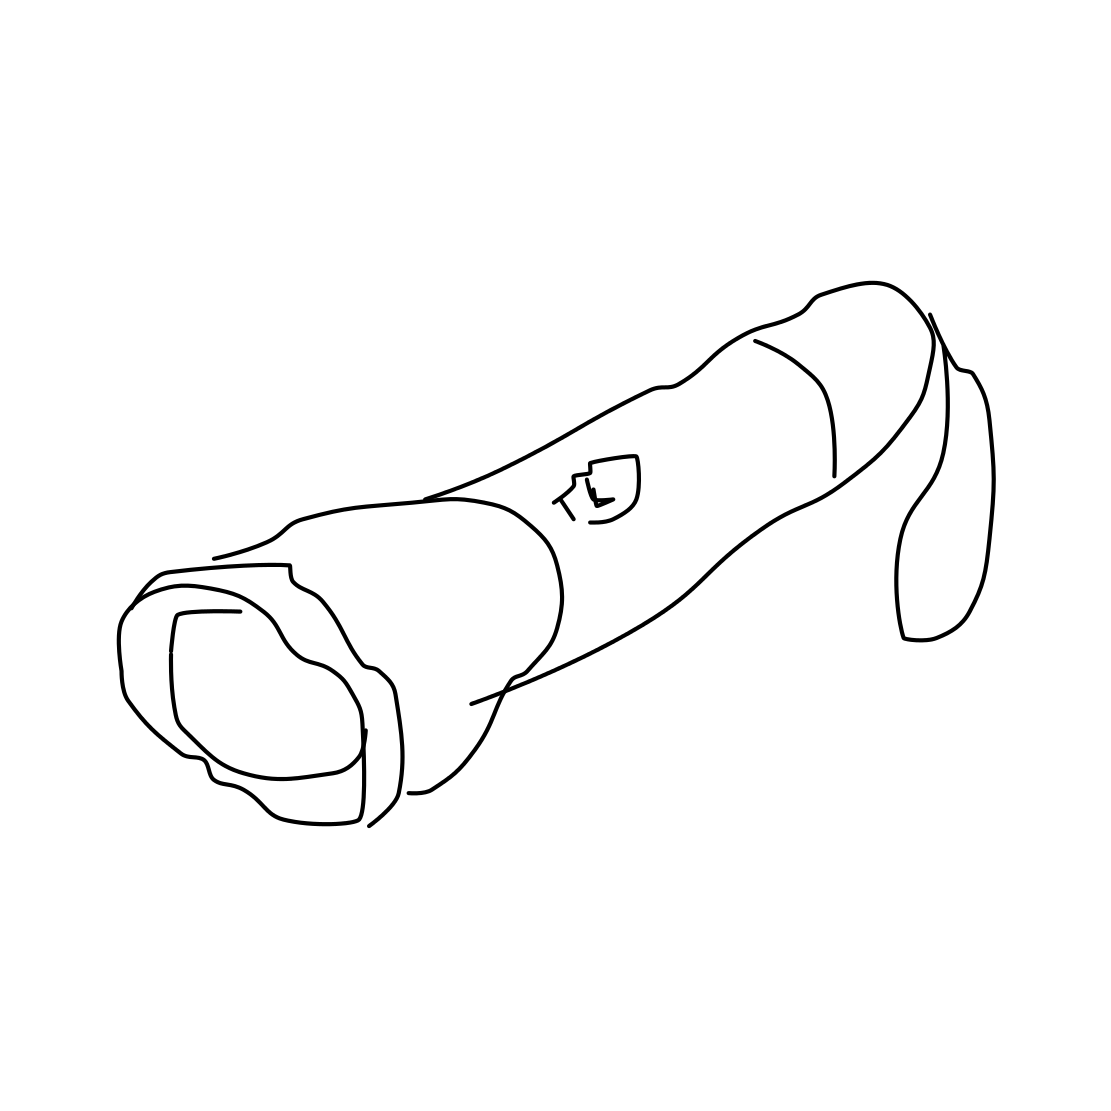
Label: flashlight